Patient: sex F, age 59
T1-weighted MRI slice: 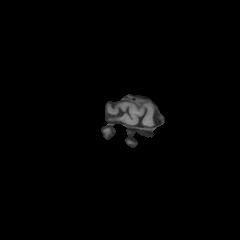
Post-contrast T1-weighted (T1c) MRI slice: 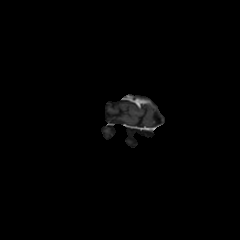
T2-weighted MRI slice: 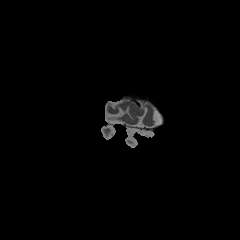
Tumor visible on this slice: no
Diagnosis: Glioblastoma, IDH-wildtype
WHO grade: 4